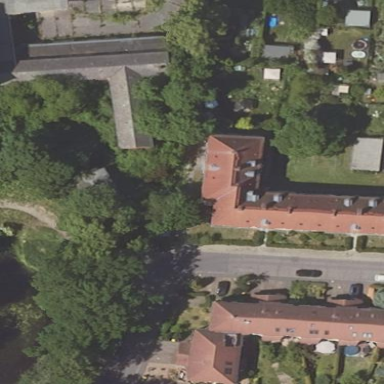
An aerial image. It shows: Hipped roof apartment building.